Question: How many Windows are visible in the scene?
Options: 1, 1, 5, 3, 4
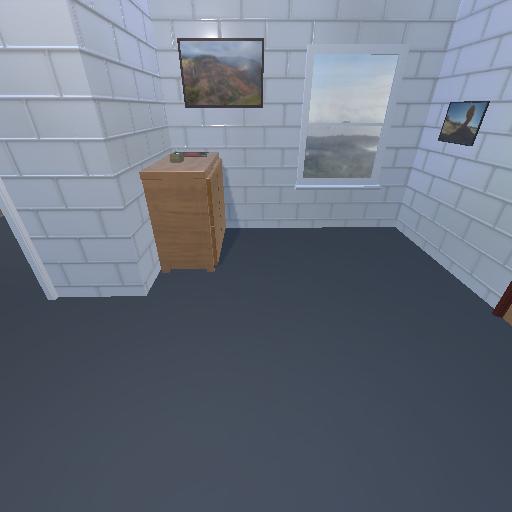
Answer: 1